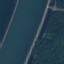
Land use / land cover: River